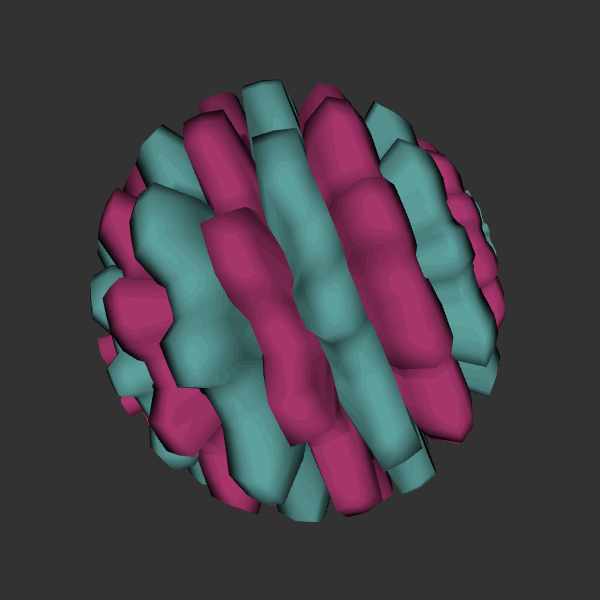
Background: dark